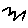
Label: zigzag